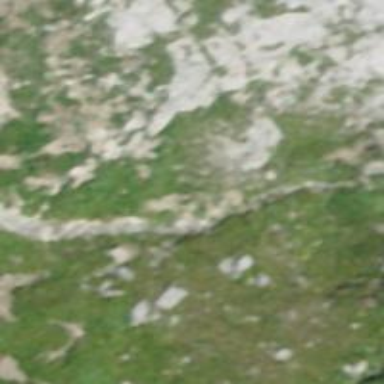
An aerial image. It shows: Natural cliff.